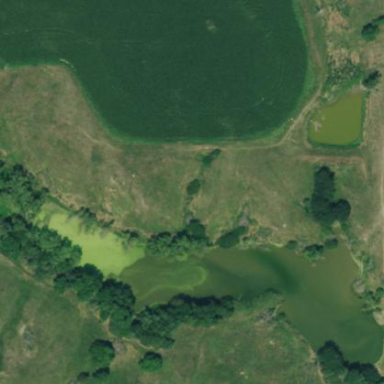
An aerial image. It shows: Reservoir area.